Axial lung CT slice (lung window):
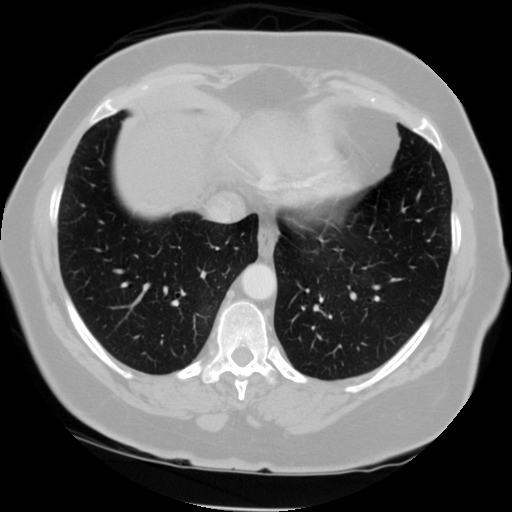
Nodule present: no